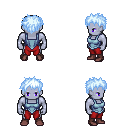
a pixel art fantasy rpg character, male body template, dark elf, purple skin, blue vest, red pants, white cyan bedhead hairstyle, maroon shoes, four views (front, back, left, right), 2x2 character sprite sheet, small pixel art, hard edges, no anti-aliasing